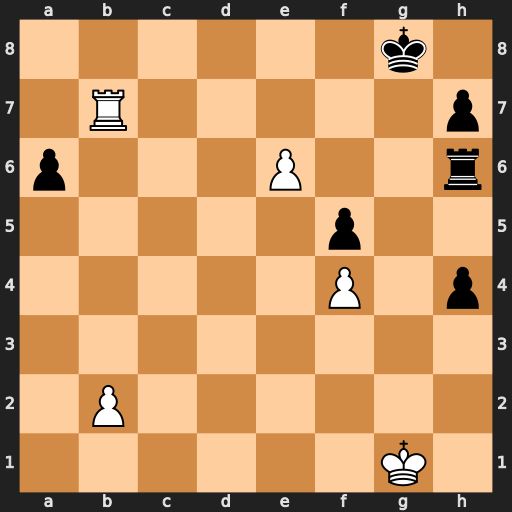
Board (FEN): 6k1/1R5p/p3P2r/5p2/5P1p/8/1P6/6K1
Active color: w
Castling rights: -
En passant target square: -
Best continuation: Rb8+ Kg7 e7